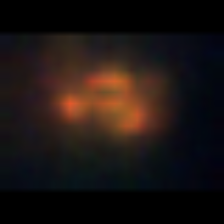
Taxon: NanoPlankton
Group: Other